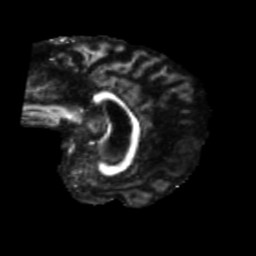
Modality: FA
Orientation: sagittal
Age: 73
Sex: female
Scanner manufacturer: siemens
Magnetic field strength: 3 T
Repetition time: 5.25 s
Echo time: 0.08 s